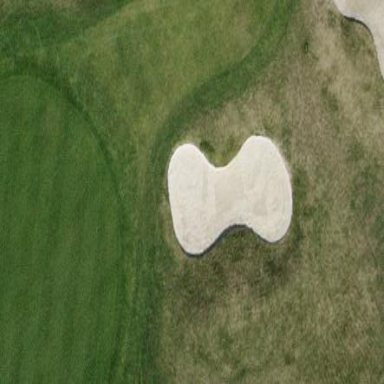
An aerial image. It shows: Golf bunker filled with sandy terrain.